Aerial crown-view tile of a tropical tree (Barro Colorado Island, Panama), acquired 20250818:
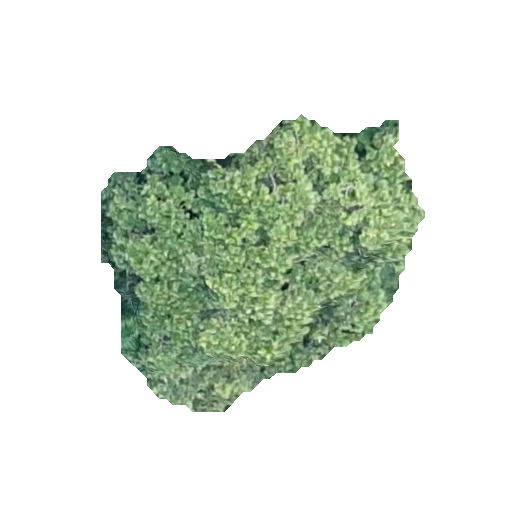
Species: Anacardium excelsum
GBIF accepted scientific name: Anacardium excelsum
Crown area: 95.413 m²